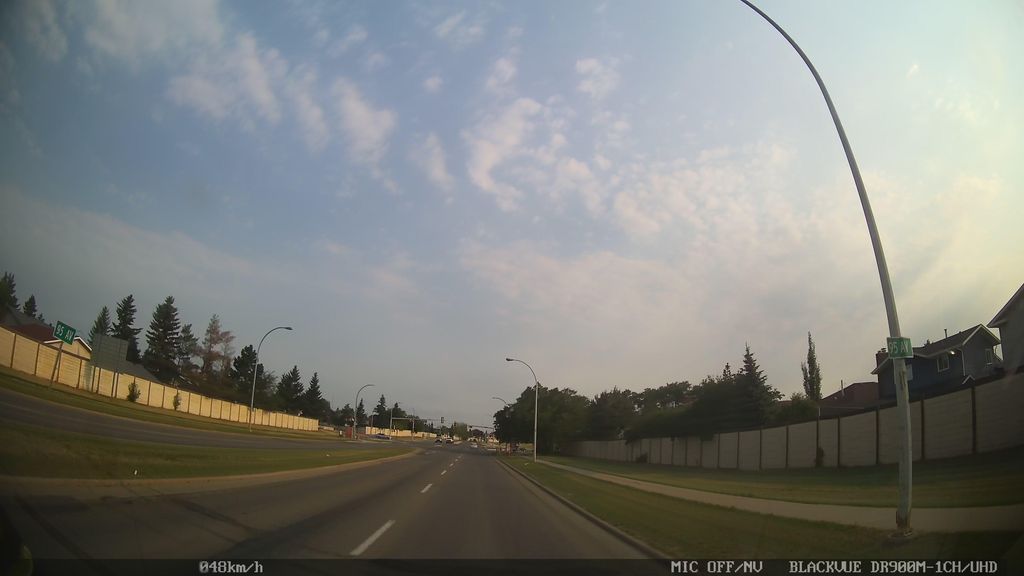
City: edmonton